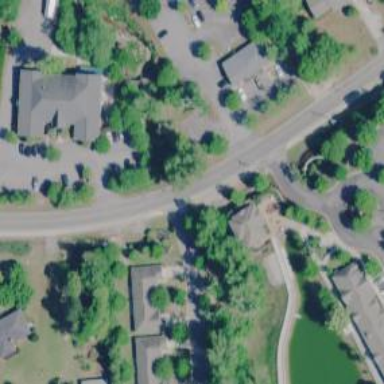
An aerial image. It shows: Footway along the road.